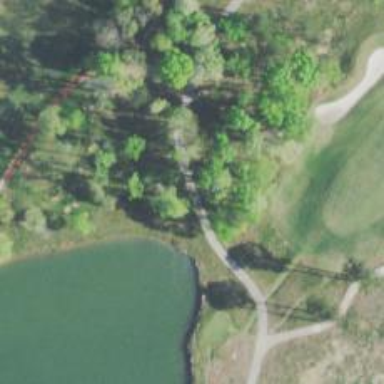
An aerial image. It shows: Service road used as golf cart path.